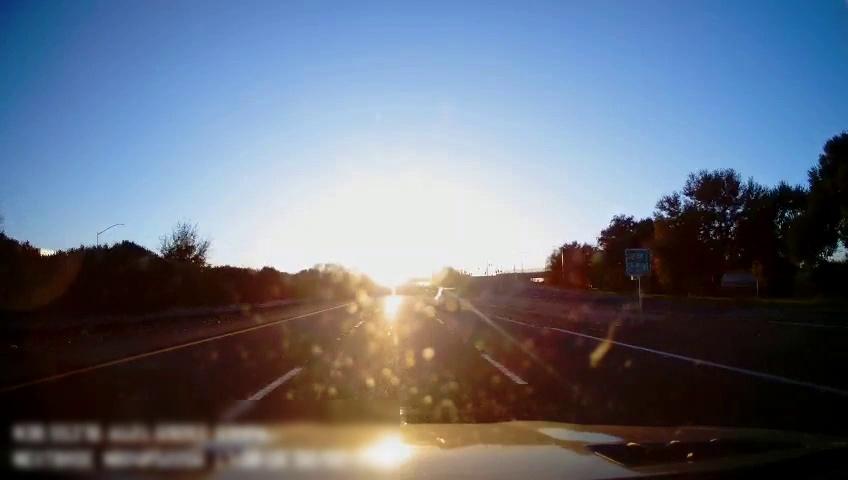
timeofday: Day
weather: Sunny
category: Drivable Space
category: Vehicles | SUV
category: Lanes | Alternate Lane
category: Lanes | Current Lane
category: Lanes | Current Lane
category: Lanes | Alternate Lane
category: Lanes | Alternate Lane
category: Traffic | Signs
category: Traffic | Signs